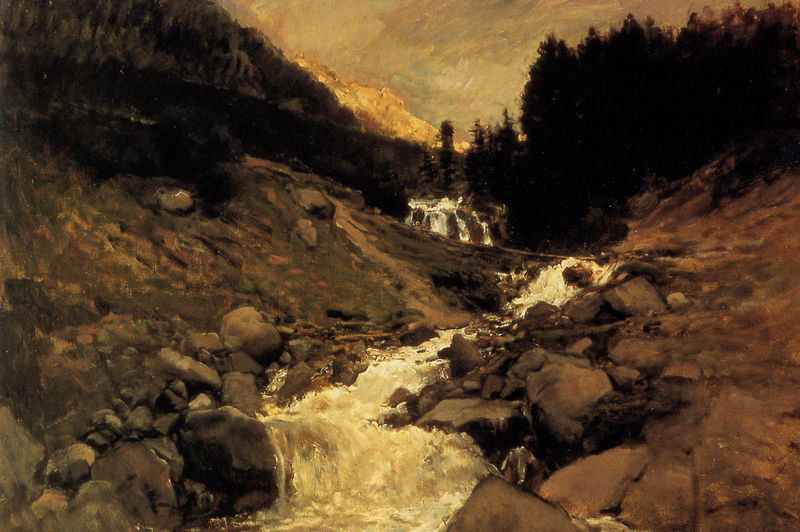
Titel: La cascade de Mahoura. Cauterets, Der Mahoura-Wasserfall bei Cauterets
Künstler: Charles François Daubigny
Standort: Rotterdam
Institution: Museum Boymans-van Beuningen
Schlagwörter: baum, berg, blau, dunkel, felsen, gemälde, gestein, himmel, wasser, weiß, wolken, bäume, fluss, gelb, grün, komposition, landschaft, ocker, sand, ufer, äste, abend, ausschnitt, braun, grau, hell, hintergrund, holz, licht, schwarz, vordergrund, gras, weg, wiese, wolke, beige, stein, steine, bild, öl, bach, dämmerung, erde, feld, hügel, morgen, natur, gewässer, sonne, gold, realismus, tal, wald, wasserfall, gischt, düster, naturalismus, abhang, lehm, schotter, steinig, berge, fels, gebirge, hang, sonnenlicht, abendsonne, sonnenuntergang, alm, berglandschaft, geröll, schlucht, steil, rauh, böschung, friedrich, rauschen, strom, stromschnelle, sturzbach, tannen, steg, wasse, wild, finster, goya, stimmung, tiefe, abendrot, courbet, talwärts, alpen, wasserlauf, fliesen, lauf, untersicht, karg, gebirgsbach, fließend, bachlauf, tannenwald, wäldchen, nadelwald, wildnis, schaten, hänge, golden, fließen, abwärts, wanderung, bergbach, schäumen, baumgrenze, wildbach, reissend, sienna, eisig, plätschern, uffer, flußbett, bergfluss, ruisdael, bergab, landschaftsgemälde, sprudeln, härte, blick nach oben, braun wasserfall, cascade, gebirgwe, hinaufschauen, katharakt, schucht, steini, temporalisierung, tiefenzug, gebirgswald, schnellen, wasserfalll, 1885, bahclauf, mineralien